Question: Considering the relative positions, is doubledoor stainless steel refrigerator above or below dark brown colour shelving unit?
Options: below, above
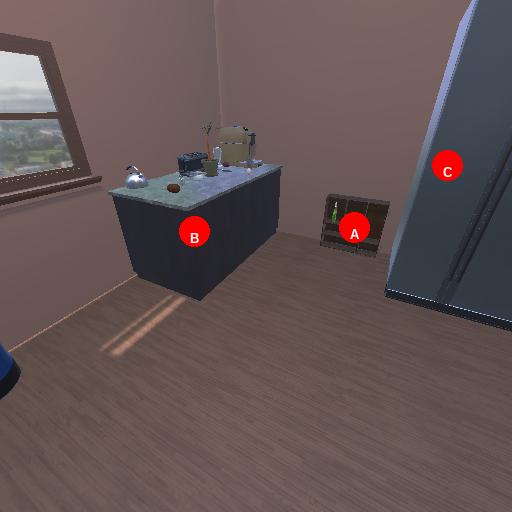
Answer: below